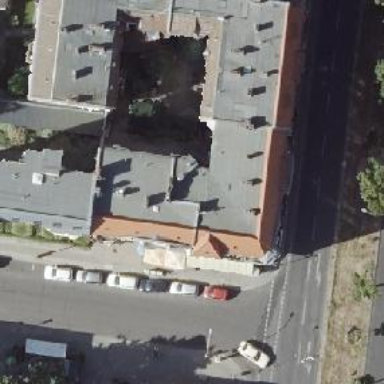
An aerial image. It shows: Building with apartments featuring unique double saltbox roof shape.